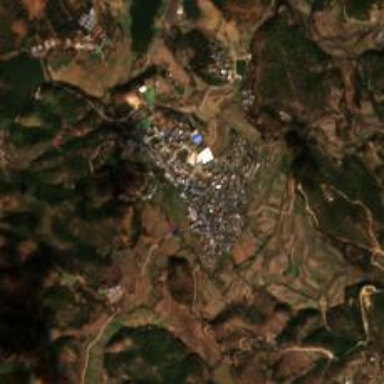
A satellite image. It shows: Ethnic township within town.